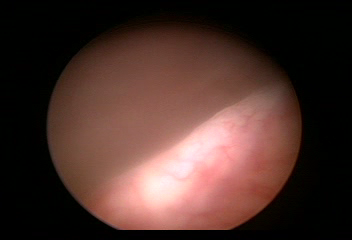
Modality: WLC
Class: Normal mucosa
Bladder cancer association: No